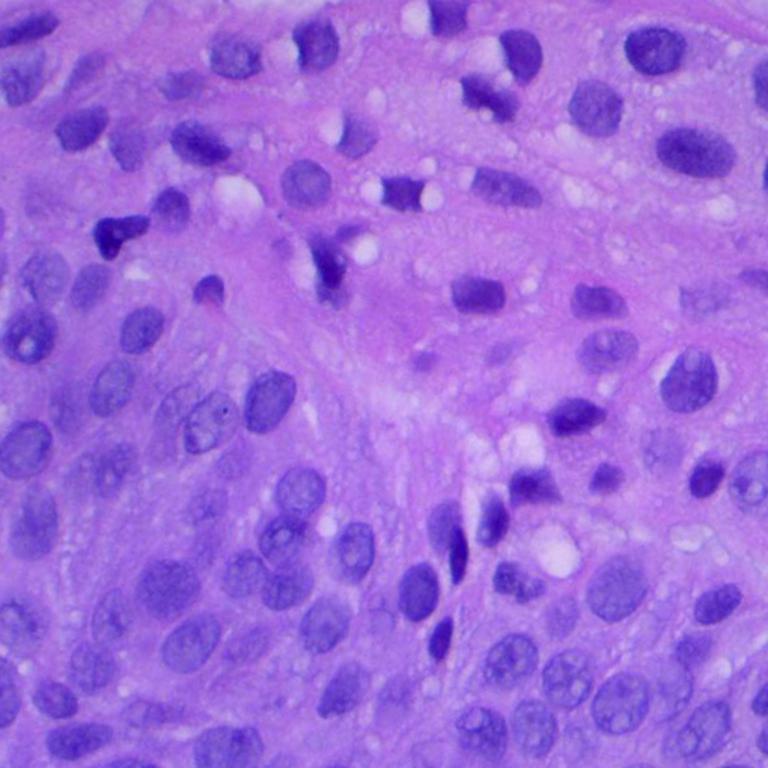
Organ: lung
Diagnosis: squamous carcinomas